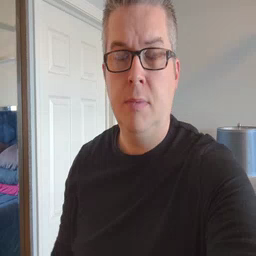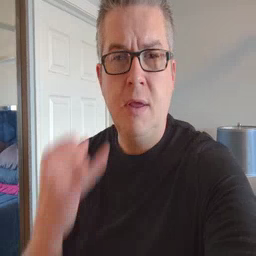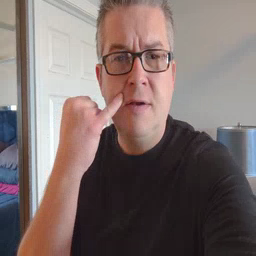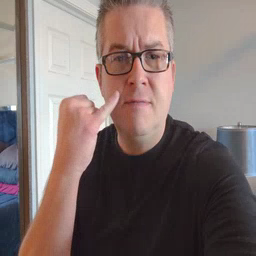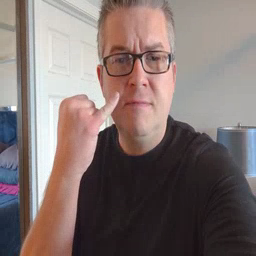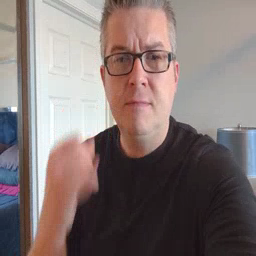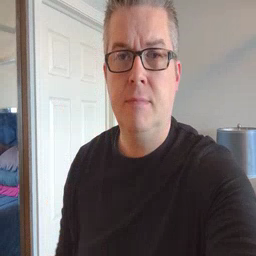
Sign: if